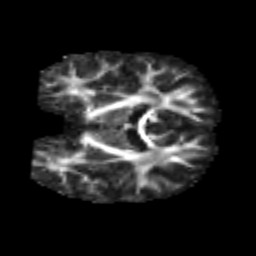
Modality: FA
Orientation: coronal
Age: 6
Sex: male
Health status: healthy